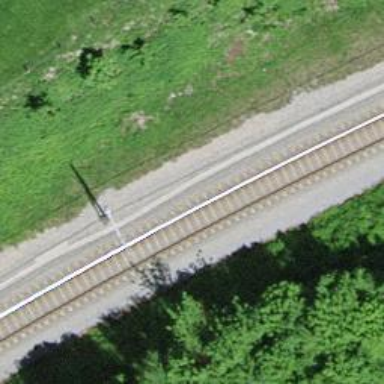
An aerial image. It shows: Single-track electrified railway with contact line.